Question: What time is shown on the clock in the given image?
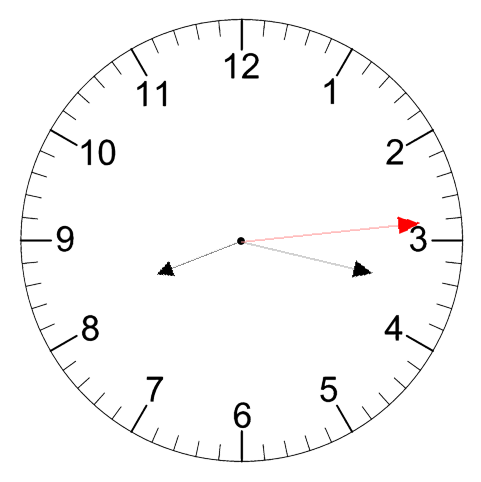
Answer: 08:17:14